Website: macys
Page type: customer-info-address
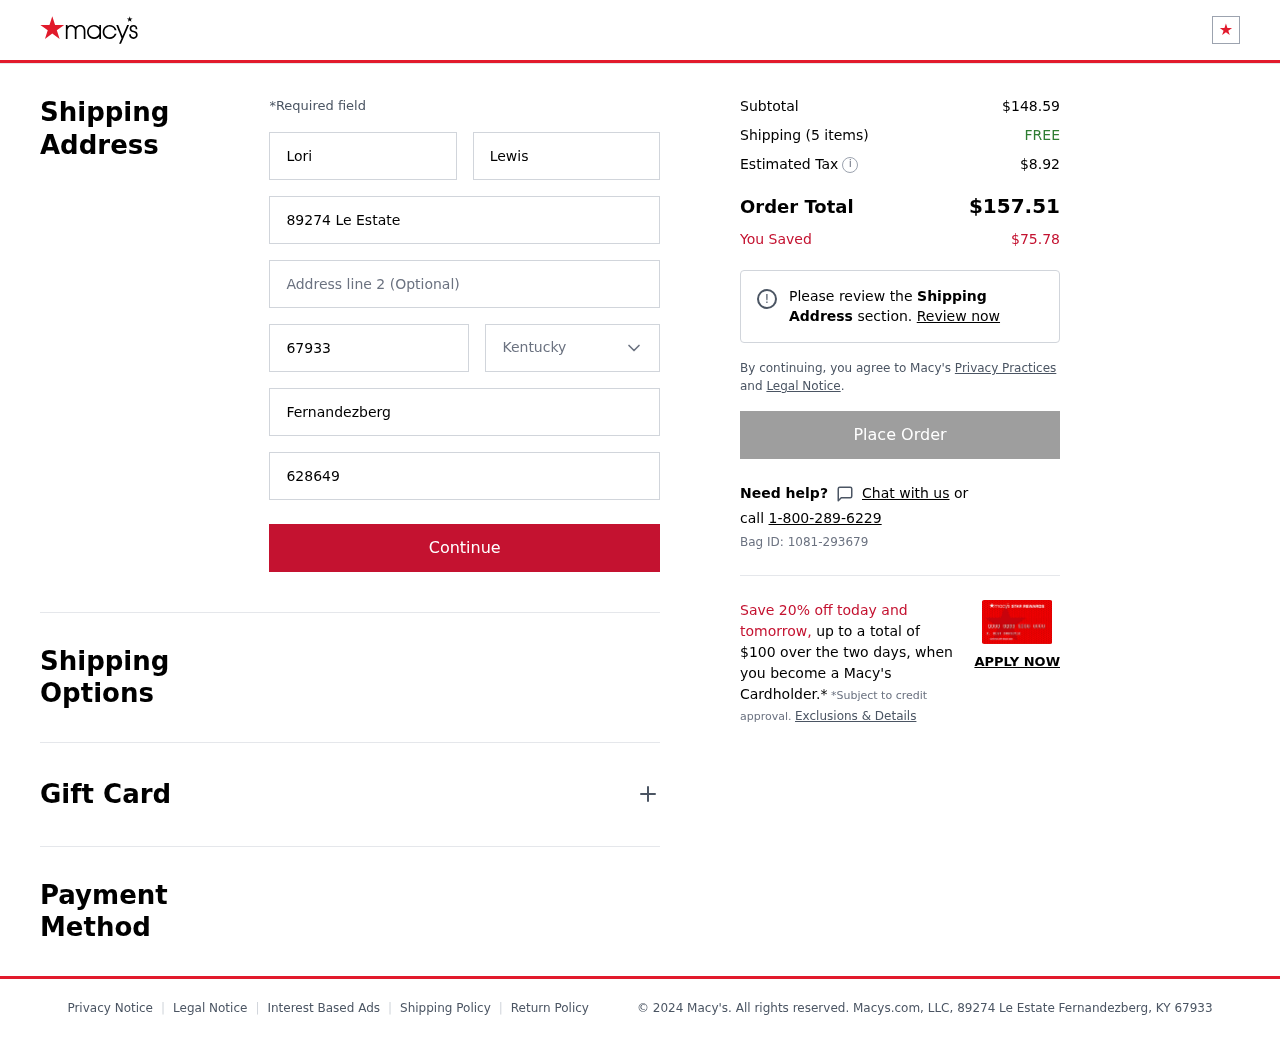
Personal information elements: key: PII_CITY
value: Fernandezberg
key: PII_FIRSTNAME
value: Lori
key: PII_LASTNAME
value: Lewis
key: PII_PHONE
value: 6286499133
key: PII_POSTCODE
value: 67933
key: PII_STATE
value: Kentucky
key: PII_STREET
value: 89274 Le Estate
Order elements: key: ORDER_SUBTOTAL
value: $148.59
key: ORDER_NUM_ITEMS
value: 5
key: ORDER_SHIPPING_COST
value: FREE
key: ORDER_TAX
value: $8.92
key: ORDER_TOTAL
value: $157.51
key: ORDER_SAVINGS
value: $75.78
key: ORDER_BAG_ID
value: Bag ID: 1081-293679